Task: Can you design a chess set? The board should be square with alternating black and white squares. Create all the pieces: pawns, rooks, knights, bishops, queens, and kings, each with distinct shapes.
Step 2720:
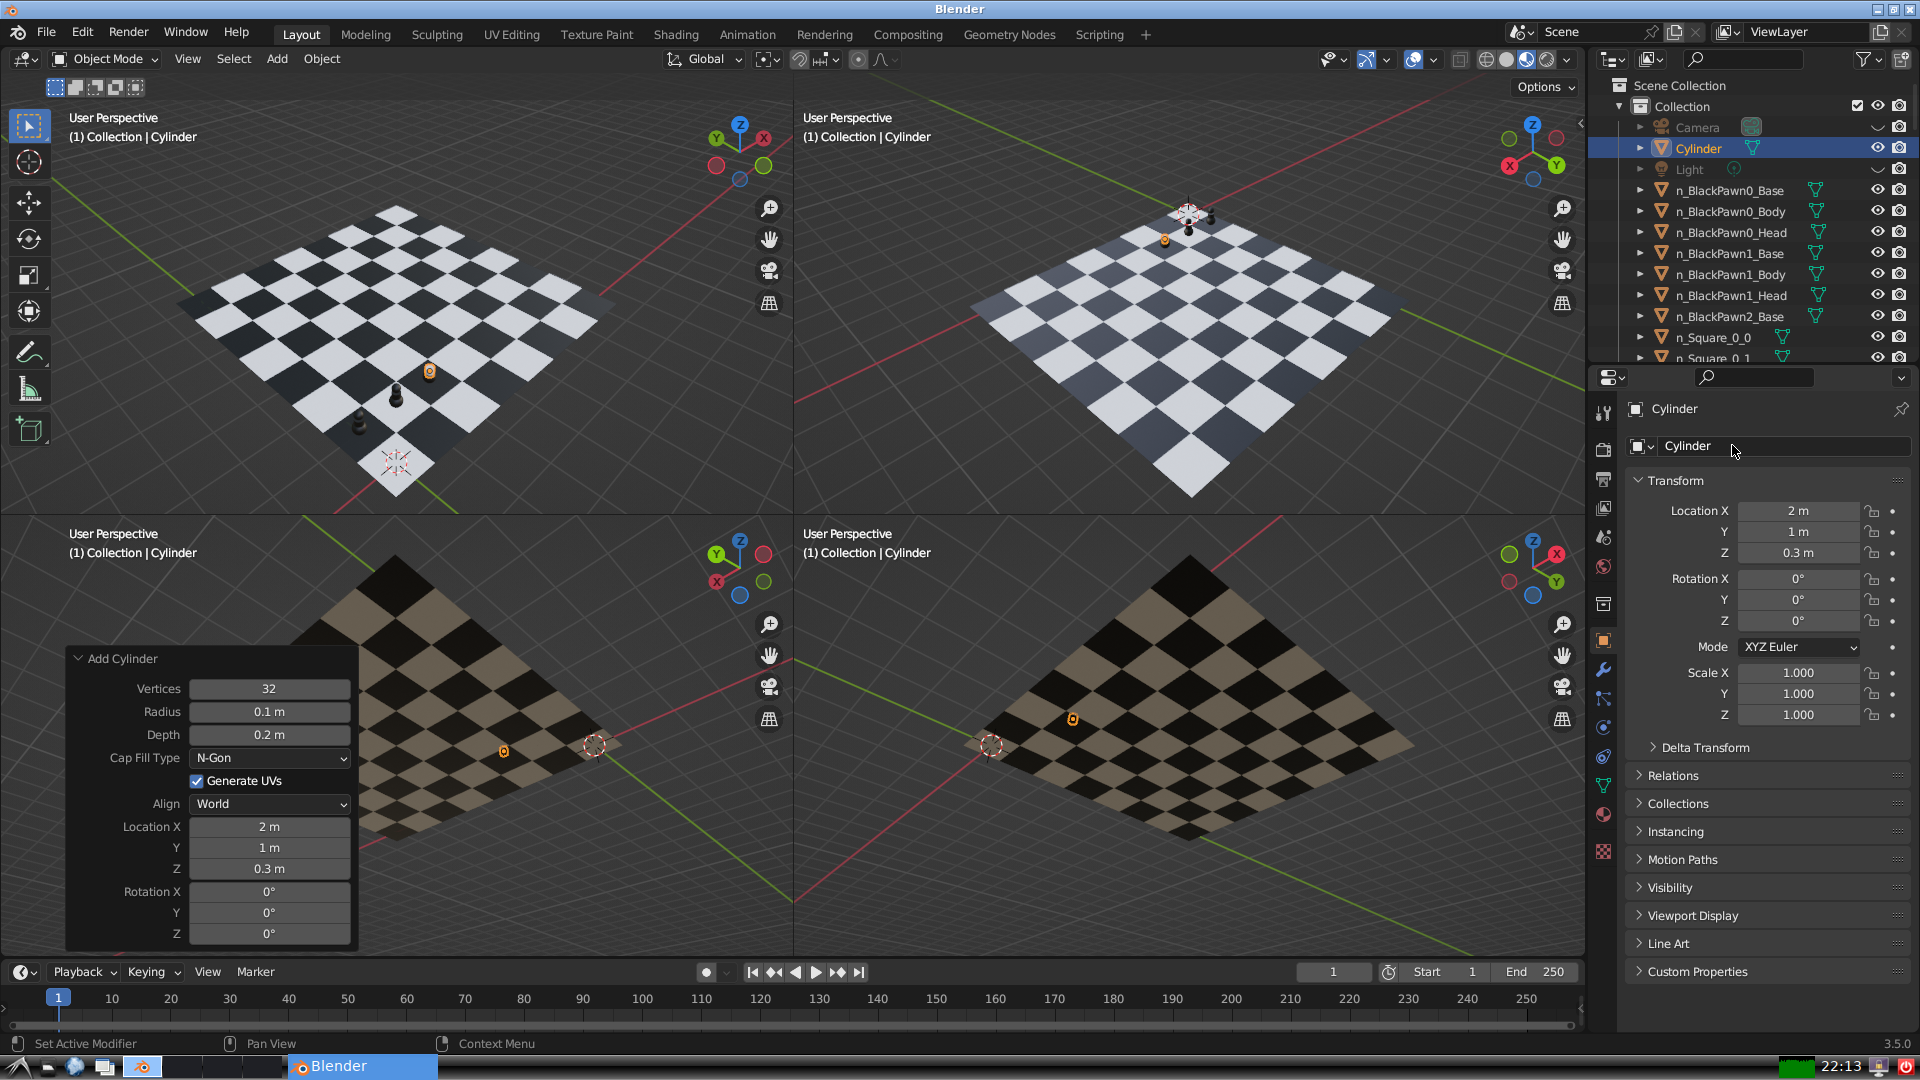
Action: click: no